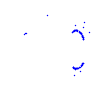
Particle: proton